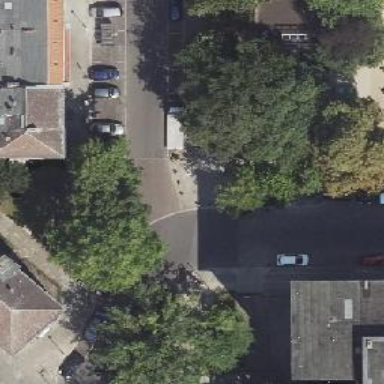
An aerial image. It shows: Living street with designated parking lane on the right.